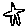
Label: star